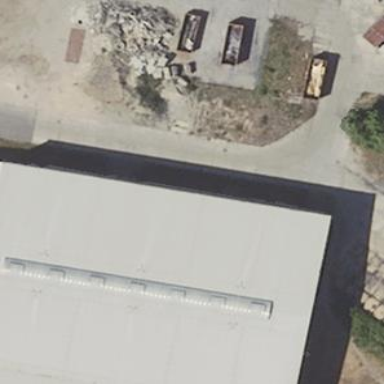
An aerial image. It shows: Warehouse.